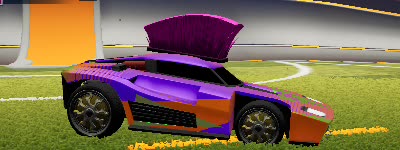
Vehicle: breakout